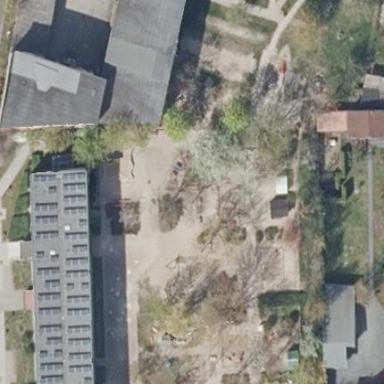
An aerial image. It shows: Kindergarten.